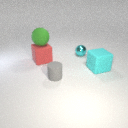
large red rubber cube to the left of large cyan rubber cube